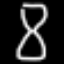
Label: hourglass